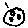
Label: moon